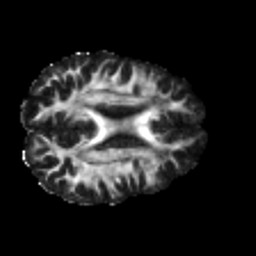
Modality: FA
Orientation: axial
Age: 25
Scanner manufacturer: philips
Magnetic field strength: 3 T
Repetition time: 8.6 s
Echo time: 0.127 s